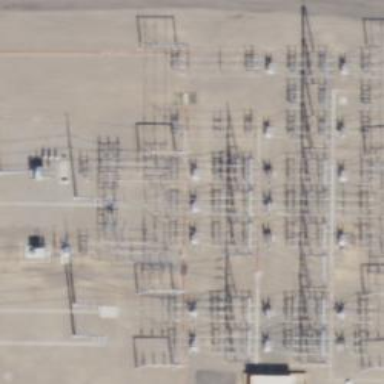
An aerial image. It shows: Switch used for power control.